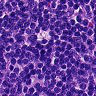
Metastatic tissue present: no